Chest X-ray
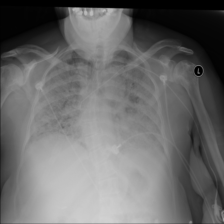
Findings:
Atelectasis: negative
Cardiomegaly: negative
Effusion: negative
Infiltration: negative
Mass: negative
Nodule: negative
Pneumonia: negative
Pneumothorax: negative
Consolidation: negative
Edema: negative
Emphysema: negative
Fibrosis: negative
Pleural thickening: negative
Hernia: negative